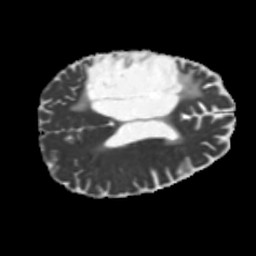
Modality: MD
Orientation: axial
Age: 60
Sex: male
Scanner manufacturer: siemens
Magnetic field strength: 3 T
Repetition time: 5.25 s
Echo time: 0.08 s